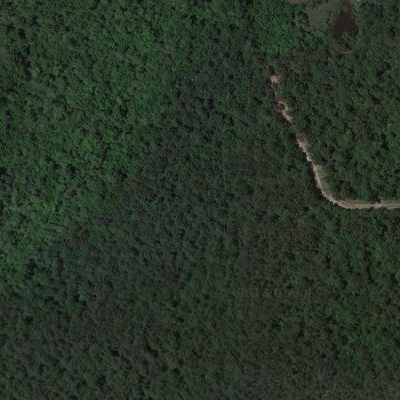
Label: Forest